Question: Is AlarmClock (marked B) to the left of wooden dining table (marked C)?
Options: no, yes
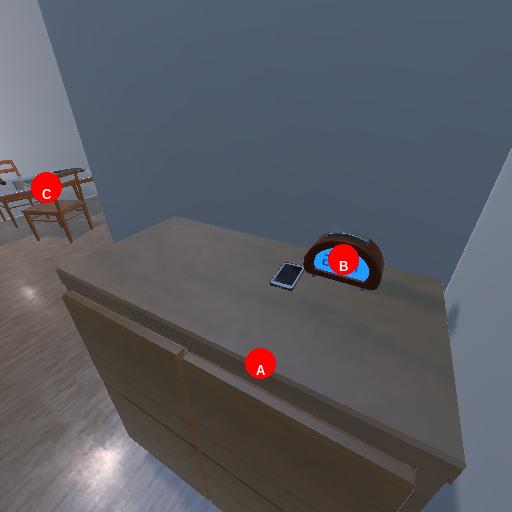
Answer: no